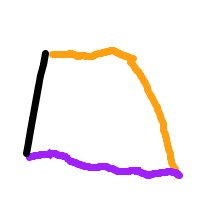
Shape: trapezoid